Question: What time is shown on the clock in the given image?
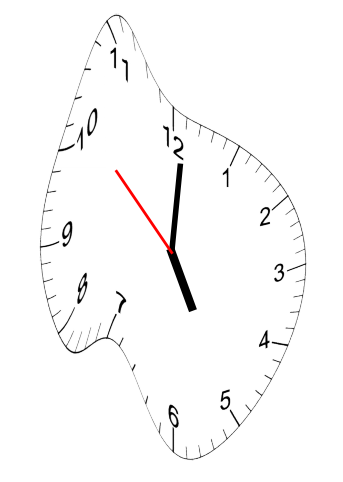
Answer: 05:00:52